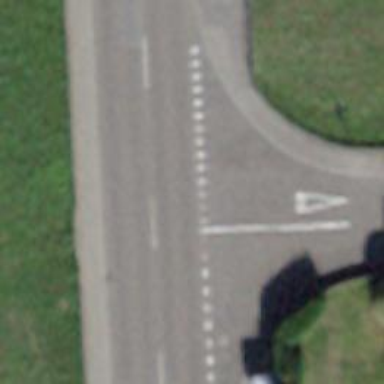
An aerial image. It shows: Road with "give way" sign.